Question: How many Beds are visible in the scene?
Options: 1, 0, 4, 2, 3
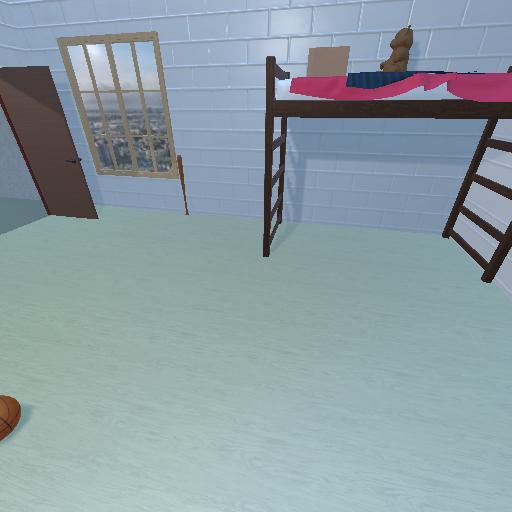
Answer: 1